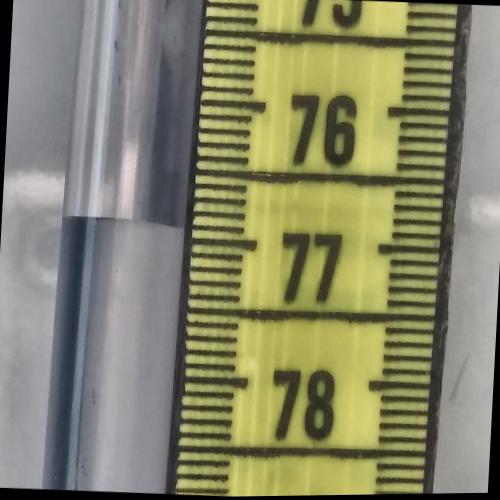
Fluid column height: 76.9 cm